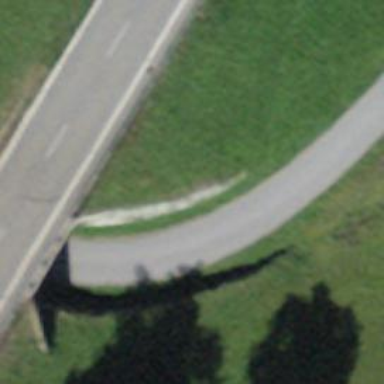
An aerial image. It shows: Asphalt track passing through tunnel with grade 1 surface quality.